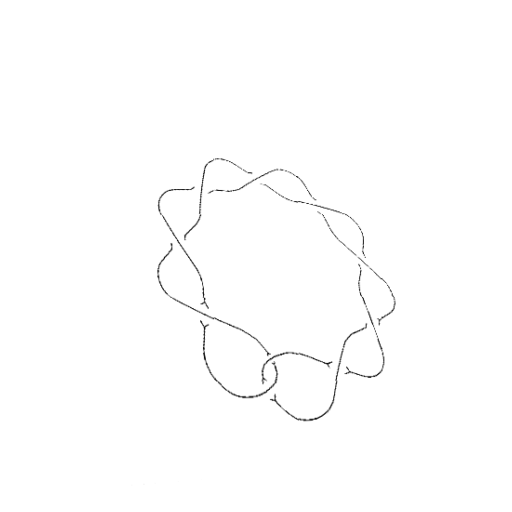
Crossing number: 10